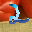
Label: 2